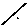
Label: line